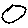
Label: moon